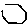
Label: hexagon